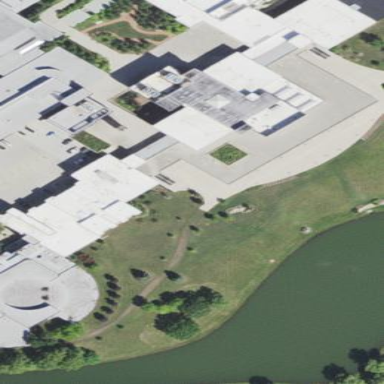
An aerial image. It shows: College building.